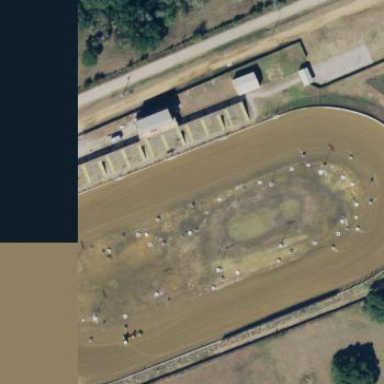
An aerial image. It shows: Dirt raceway for motor sports.